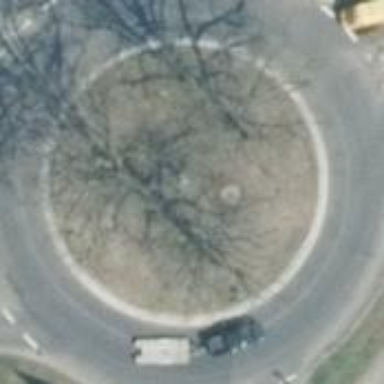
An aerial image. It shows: Primary highway with asphalt surface leading to roundabout. There is cycle track on the right side of the road.